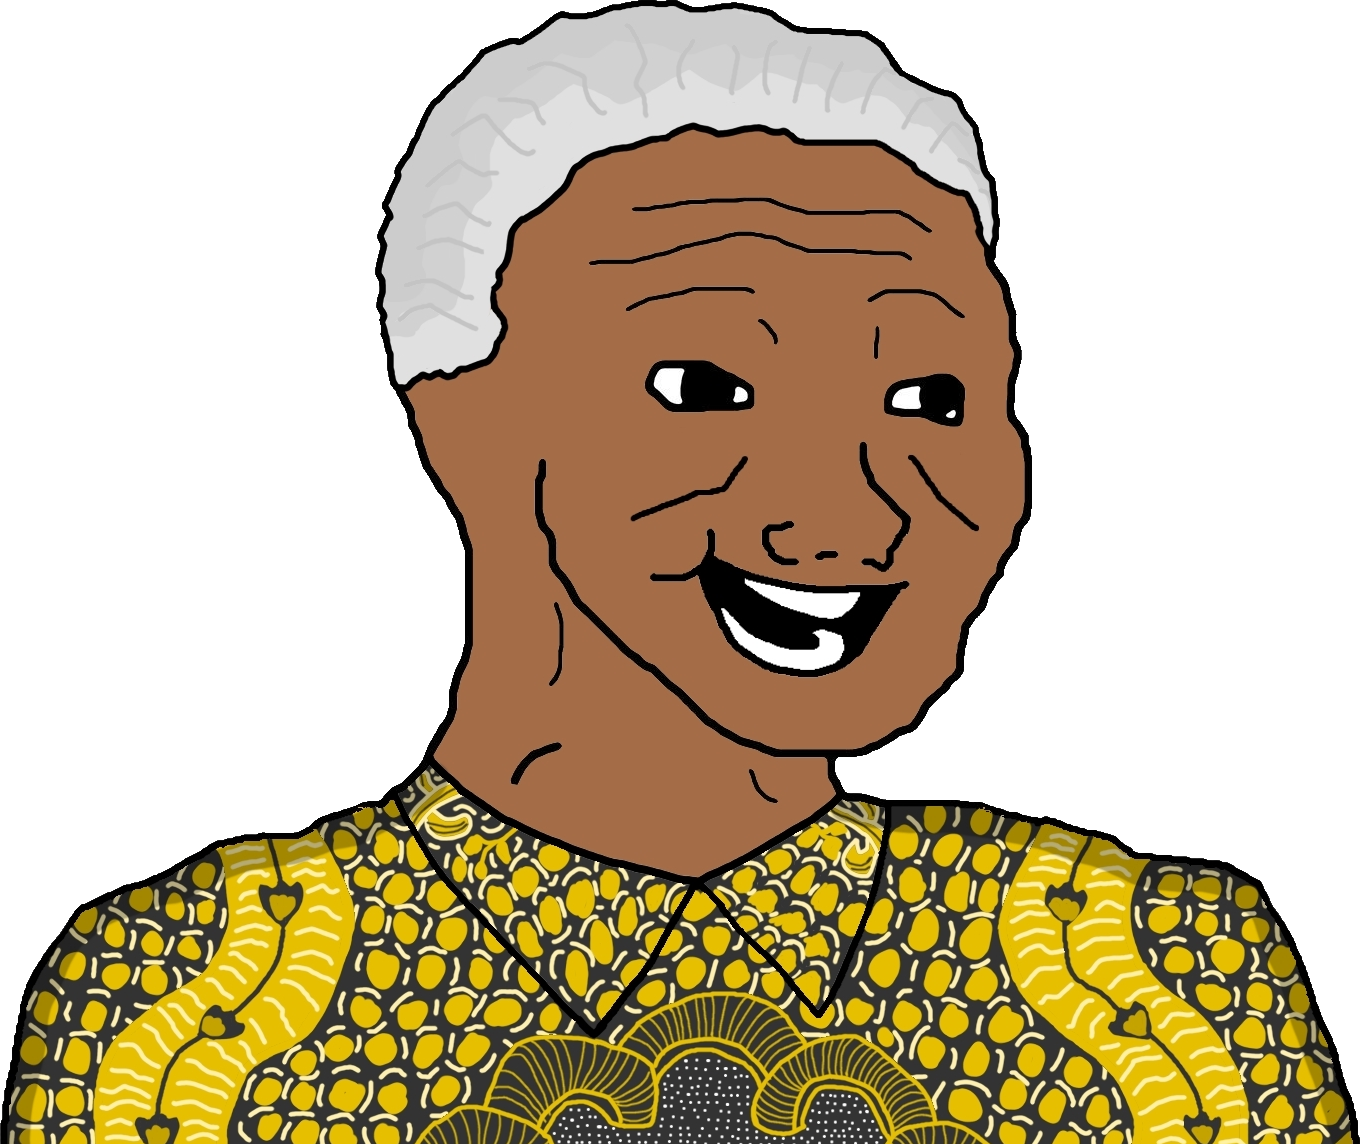
Label: 5_Blackjak